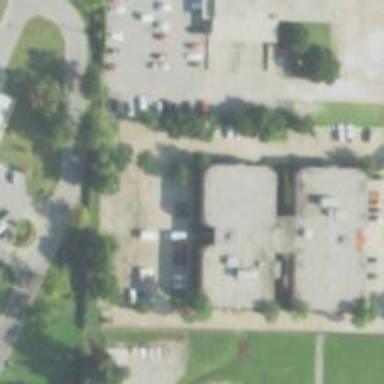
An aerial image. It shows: Office building.